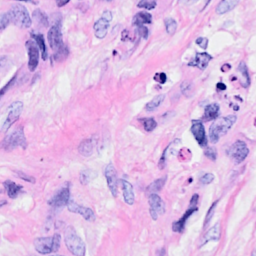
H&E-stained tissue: Breast